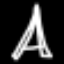
Label: The Eiffel Tower